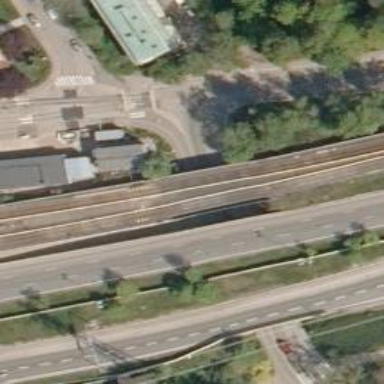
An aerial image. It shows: Asphalt footway.